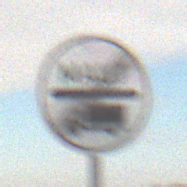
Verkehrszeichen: EndeMautpflicht
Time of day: MorningAfternoon
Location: Outdoor (Nature)
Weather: Overcast
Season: Winter
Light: Natural